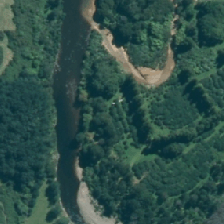
Land cover: indigenous_forest